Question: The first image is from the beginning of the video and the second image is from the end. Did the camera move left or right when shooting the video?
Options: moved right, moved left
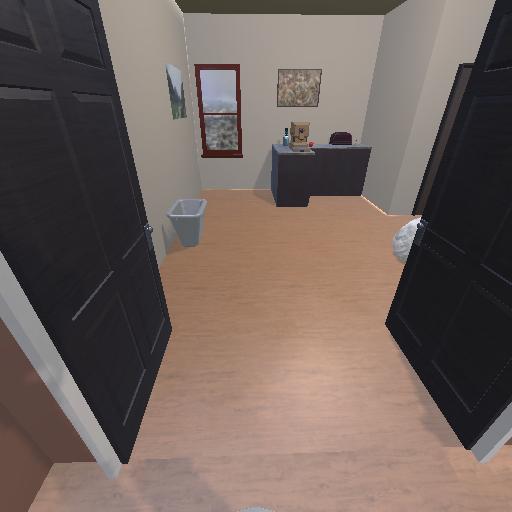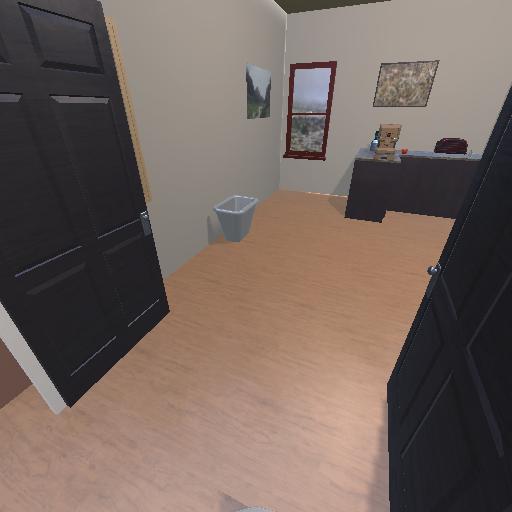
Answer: moved right